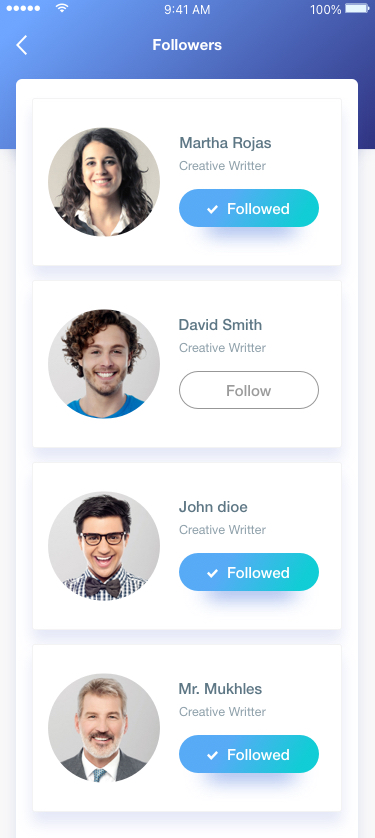
Text in this UI design:
Followers
Martha Rojas
Founder at Google
David Smith
Creative writter
Jhon dioe
Student
Mr. Mukhles
Director at Airbnb
Serena Gomej
Content writter
Adam Weil
Marketing manager
Rihana Joie
Creative writter
Kelly J. Joseph
CEO at Global Business
Mr. Mukhles
Director at Airbnb
Martha Rojas
Creative Writter
Followed
David Smith
Creative Writter
Follow
John dioe
Creative Writter
Followed
Mr. Mukhles
Creative Writter
Followed